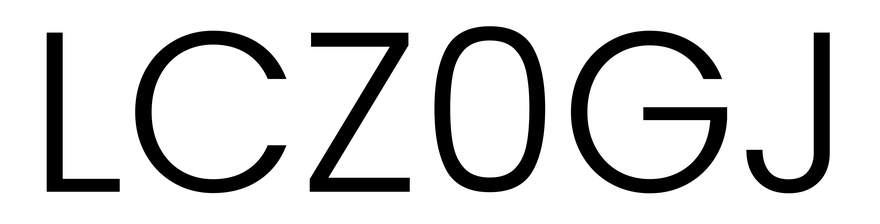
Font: Poppins-Light